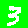
Digit: 3